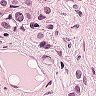
Metastatic tissue present: yes